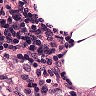
Metastatic tissue present: no